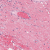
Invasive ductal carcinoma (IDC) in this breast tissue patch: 0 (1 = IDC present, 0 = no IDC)